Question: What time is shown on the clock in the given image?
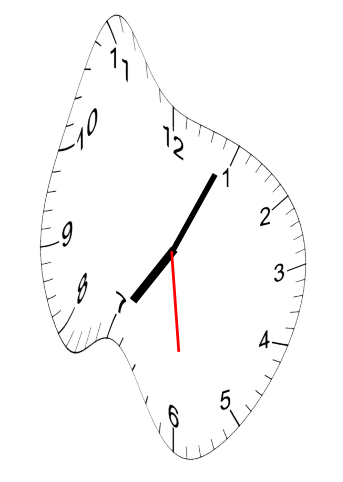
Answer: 07:04:29